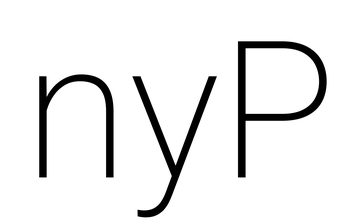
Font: Roboto_ExtraLight